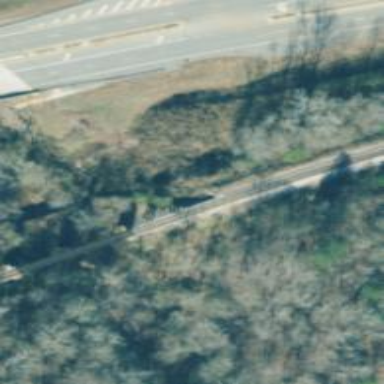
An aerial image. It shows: Bridge over railway line.